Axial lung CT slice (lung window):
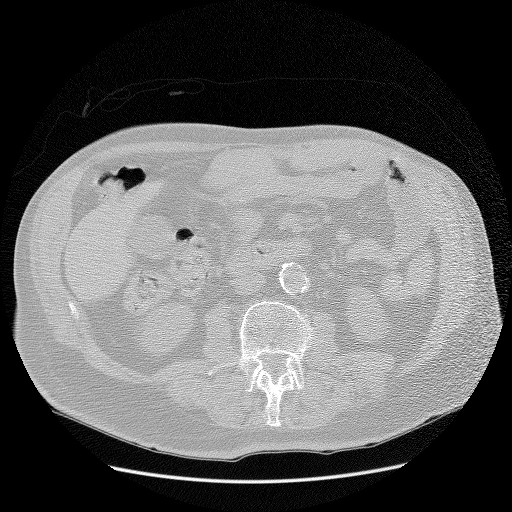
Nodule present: no